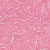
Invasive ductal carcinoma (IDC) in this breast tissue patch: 0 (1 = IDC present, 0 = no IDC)